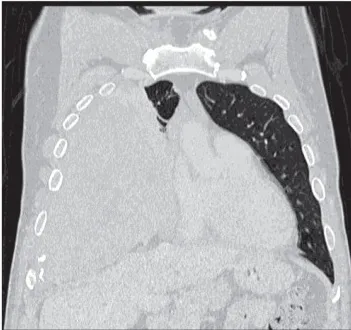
CT (computed tomography) and MPR (multiplanar reconstruction) images. (C, D) MPR: note parenchymal lung compression not involved right apical segment.
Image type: radiology (ct)